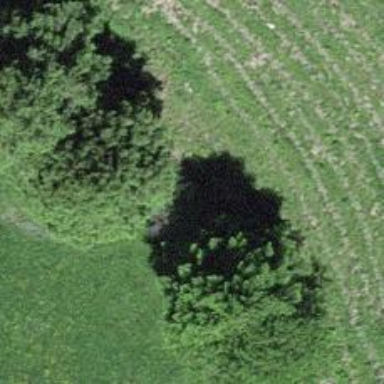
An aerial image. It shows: Row of trees in natural setting.